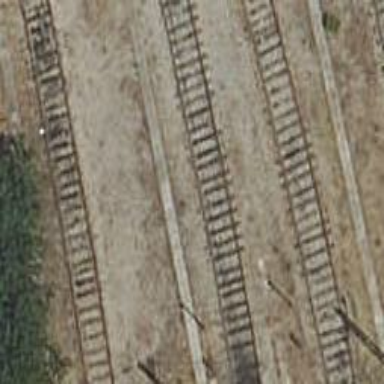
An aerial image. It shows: Rail yard with electrified contact lines for the trains.